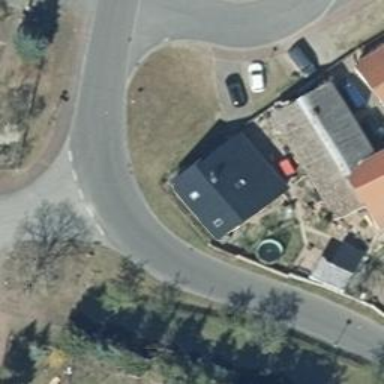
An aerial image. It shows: House with gabled roof oriented across. The roof is grey in color.